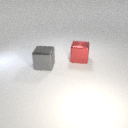
large gray metal cube to the left of large red metal cube